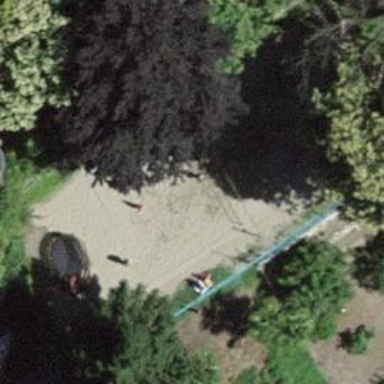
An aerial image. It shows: Sandy pitch for beach volleyball.